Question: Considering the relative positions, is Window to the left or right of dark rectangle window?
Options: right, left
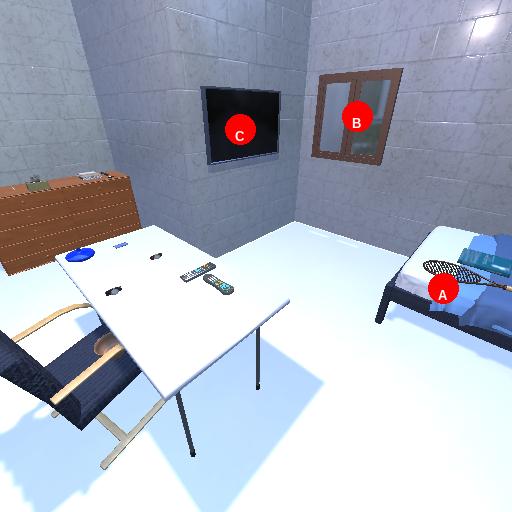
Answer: right